Field crop: maize
Growth stage: 2
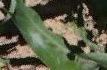
Species: maize